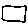
Label: square